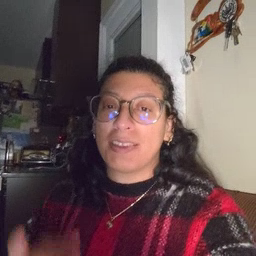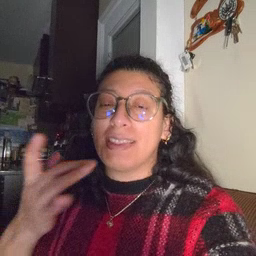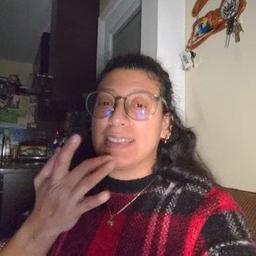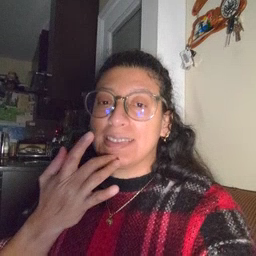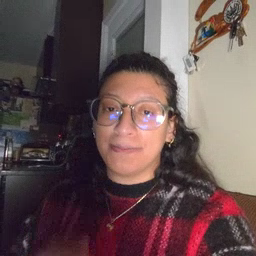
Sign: taste